Question: I used the Windows OpenCV installer to install the latest version, and I cannot find any dlls installed after the installer extracts the files out to my directory. I read that all the major dlls', including the core libraries and calibration libraries are included in $OPENCV_DIR/build/x64/bin , but this directory only has a few files, and none of the ones mentioned in the tutorial.
Here is my file directory:

As shown there, there are no dll's located in this directory. I have also looked at the corresponding vc11 and x86 directories, and they have the same set of files. I am sure I am not doing anything wrong, but I don't see where the dlls' are installed. Library files located in the staticlib folder, but those are not what I need. Am I missing a step when installing Opencv?
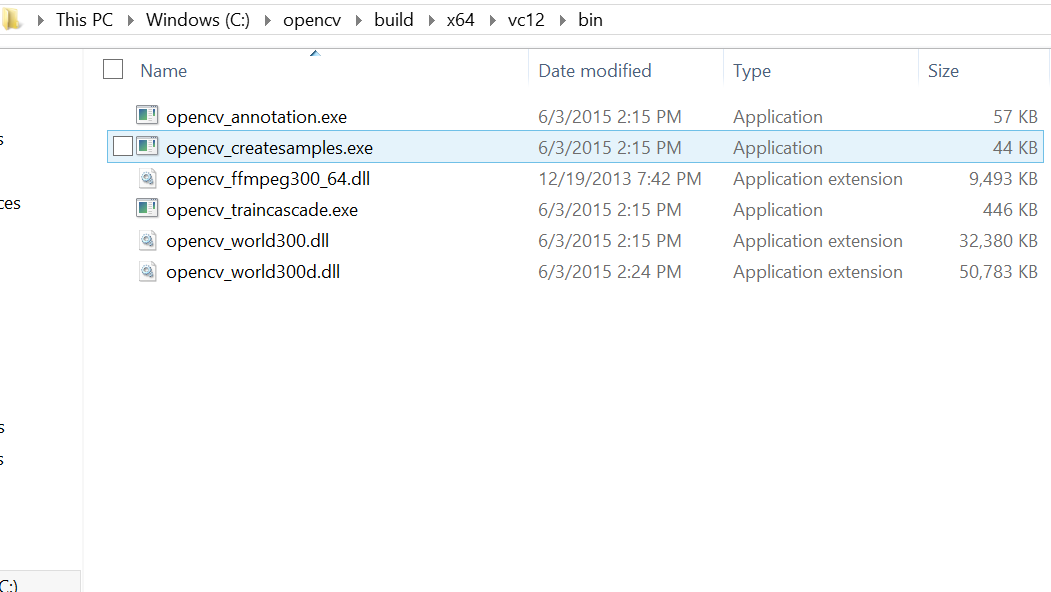
Answer: OpenCV 'world' is a module that combines all other modules. From <URL>:
> The new super-module modestly called opencv_world has been introduced. It combines all the other modules selected by user and thus it's much more convenient for redistribution, comparing to ~20 shared libraries libopencv_core, libopencv_imgproc etc. The module takes ~10-15Mb and it is linked from the same object files (their union) as the other modules, so the overall OpenCV compile time increased by just a few seconds.
Just link to 'opencv_world300(d).lib' found in 'lib' folder, and copy 'opencv_world300(d).dll' near the '.exe', or add 'bin' folder to 'PATH', and you're done.